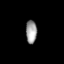
Tissue: lung
Cell type: Endothelial cells
Senescence score: 0.5452
Nuclear area (px): 252
Mean DAPI intensity: 155.373